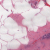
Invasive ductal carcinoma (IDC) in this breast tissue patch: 0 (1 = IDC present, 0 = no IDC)